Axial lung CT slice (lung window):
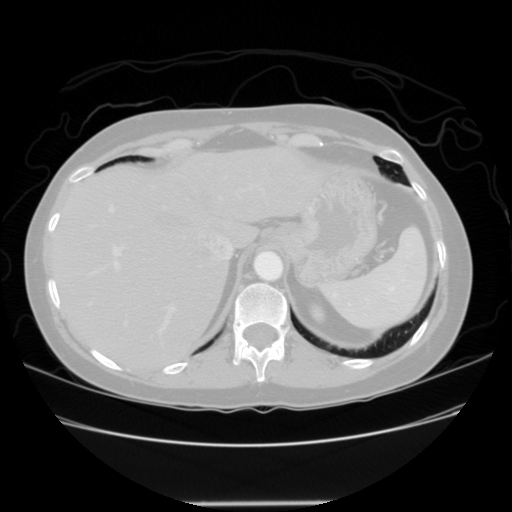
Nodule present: no